Question: Count the number of objects in the diagram.
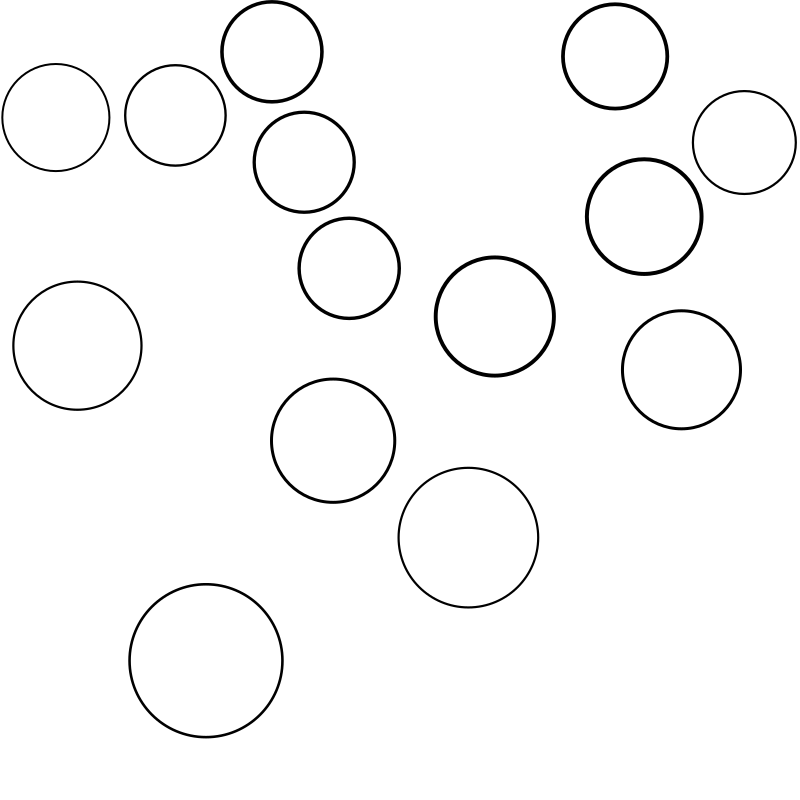
Answer: 14